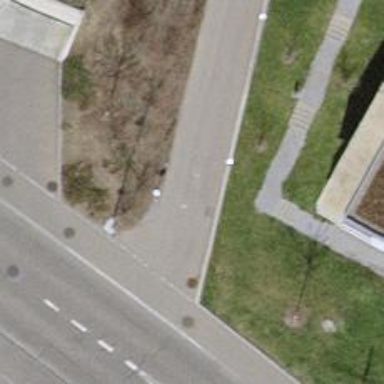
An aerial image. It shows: Cycle barrier.